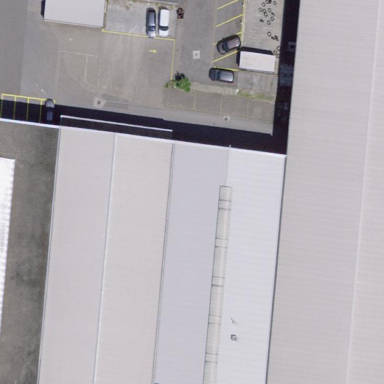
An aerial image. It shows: Industrial building.